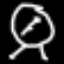
Label: clock